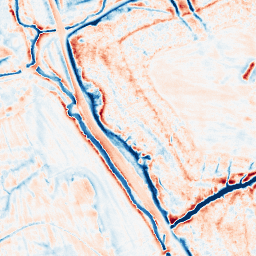
Category: edge_preserving
Decomposition family: guided
Decomposition parameters: radius: 4
eps: 1
Upsampling method: sinc_hamming
Upsampling parameters: scale: 2
kernel_size: 8
Upsampling scale: 2